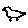
Label: bird